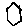
Label: hexagon